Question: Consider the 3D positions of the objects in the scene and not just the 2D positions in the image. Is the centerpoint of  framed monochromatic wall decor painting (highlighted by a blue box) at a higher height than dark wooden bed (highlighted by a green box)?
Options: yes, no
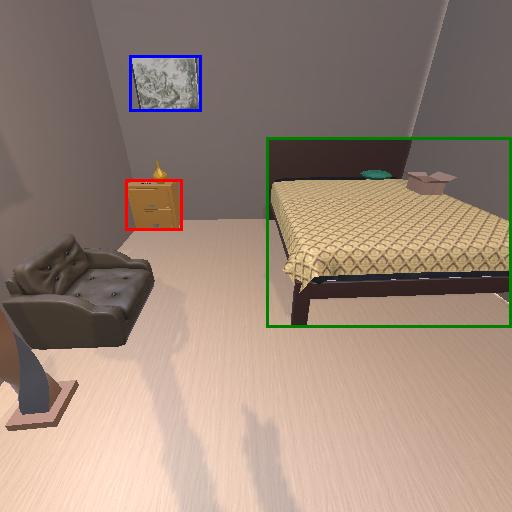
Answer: yes